Question: I've got a field to validate and knockout handles the validation of this element.
Next I've got an input-group-addon which is getting out of bounds when the validation of knockout kicks in. I've been trying to look for a fix but I cannot find another that solves this.
The issue:

The code itself is pretty straightforward to be honest:
'''
<div class="form-group" data-bind="validationElement: emailRepeated">
<label for="emailRepeated" data-bind="text: translate('EmailConfirm')">[Confirm your Email Address]</label>
<div class="input-group">
<span class="input-group-addon">@</span>
<input type="email" class="form-control" id="emailRepeated" data-bind="value: emailRepeated" >
</div>
</div>
'''
My knockout just has the extender like so:
'''
self.emailRepeated.extend({ required: true, email: true, equal: self.email });
'''
Anyone got any idea how I can keep the input addon to stay together with the input?
Result HTML after validation:
'''
<div class="input-group">
<span class="input-group-addon">@</span>
<input type="email" class="form-control has-error" id="emailRepeated" data-bind="value: emailRepeated" title="This is not a proper email address" data-orig-title="">
<span class="help-block" style="">This is not a proper email address</span>
</div>
'''
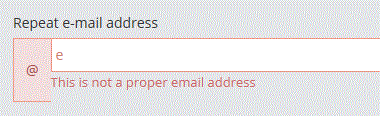
Answer: You could use the <URL> to setup your own css class. Then its a matter of proper floating I guess to get your desired effect.
OK I think I found a solution. Try adding following CSS
'''
.input-group .validationMessage {
display: table-caption;
caption-side: bottom;
}
'''
That will format it as a new row (caption) of your table-style and position it at the bottom

<URL> for demonstration purposes
Update: <URL> of the fiddle